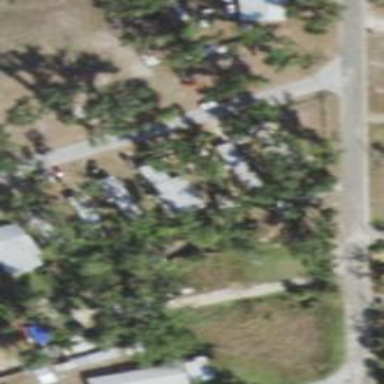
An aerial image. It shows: Residential area known as trailer park.